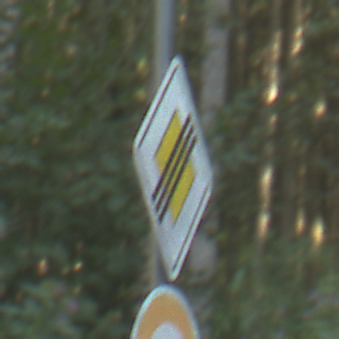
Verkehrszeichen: EndeVorfahrtsstrasse
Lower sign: Geschwindigkeit60
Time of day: MorningAfternoon
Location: Outdoor (Nature)
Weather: Clear
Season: NotSpecified
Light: Natural